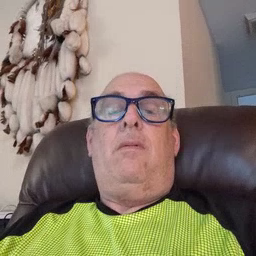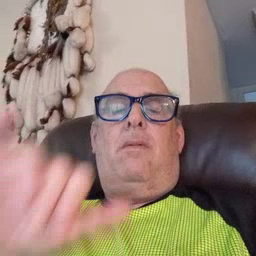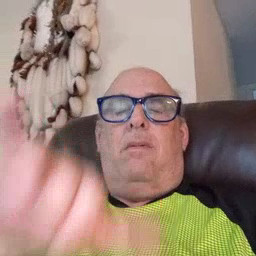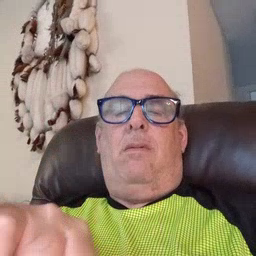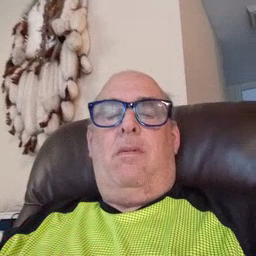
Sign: stay